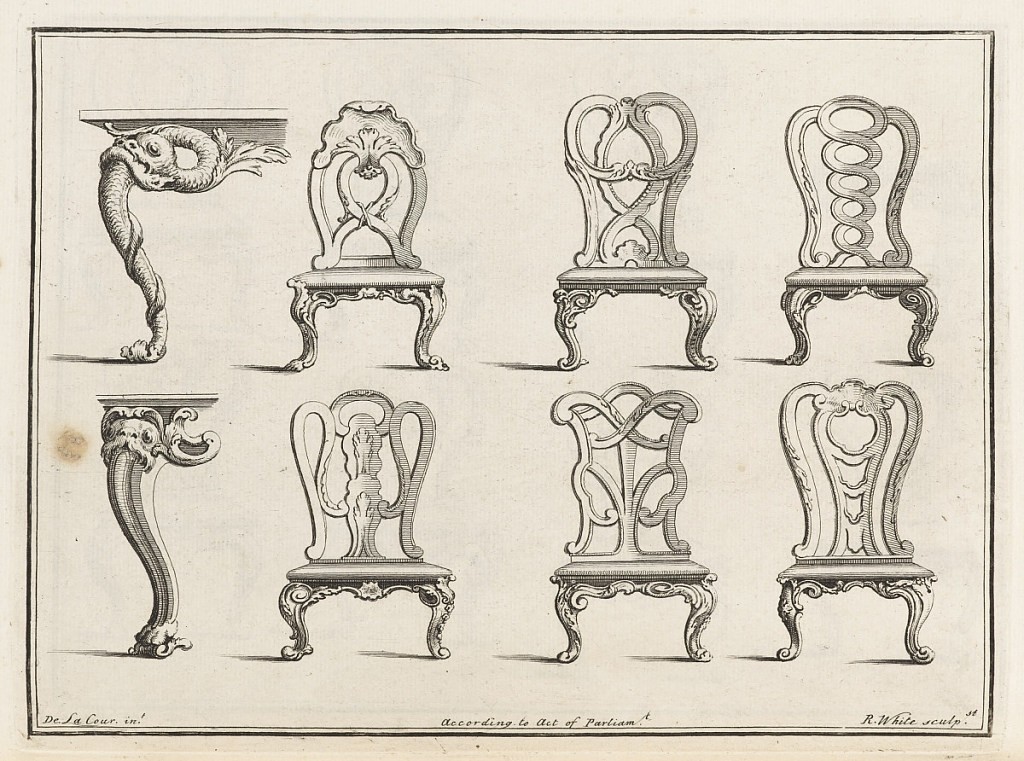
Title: Chair Designs
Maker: William Delacour, French, 1741 – 1767
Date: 1743
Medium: Engravings on white laid paper, bound in half-calf and marbled boards
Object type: Bound volume
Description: First book (dedicated to Lord Middlesex): title page and six plates, dated 1741, of rocaille cartouches; second book (dedicated to the Earl of Holderness): title page and five rocaille motifs, dated 1742; third book (dedicated to the Duke of Rutland): title page and six plates of cartouches, dated 1743; fifth book; title page and fourteen plates (one bound upside down) of furniture, dated 1743; sixth and seventh books: title pages (half-size) and fourteen plates of cartouches, undated; eighth book: title page and six plates of jewelery, dated 1747.